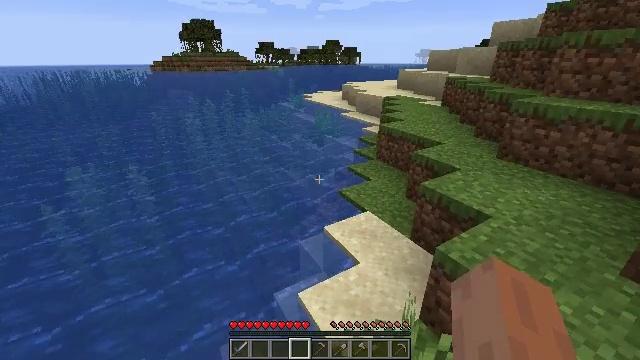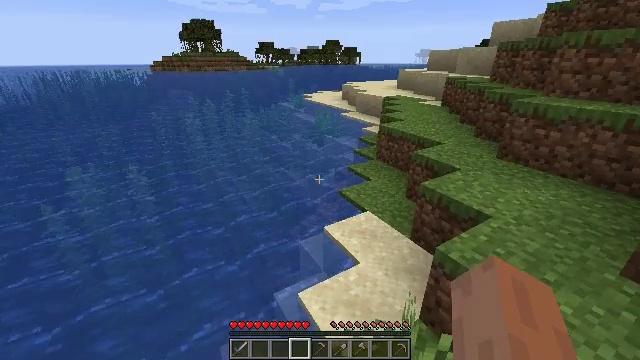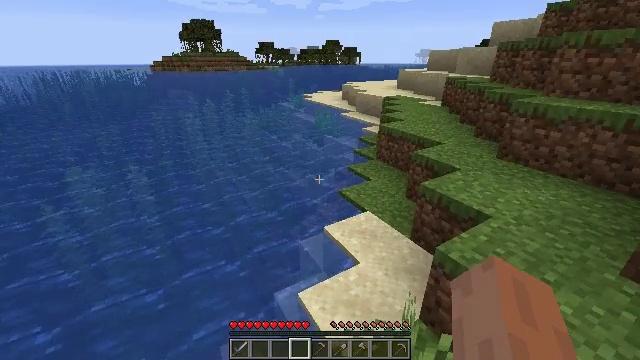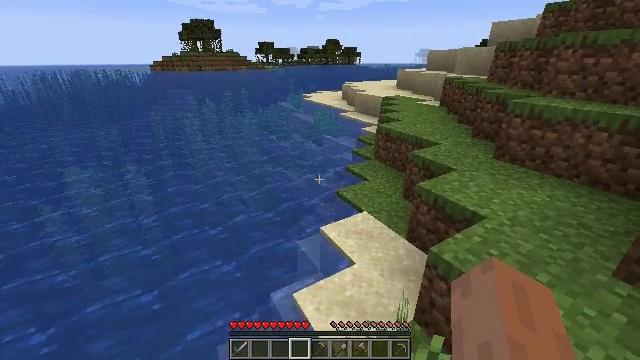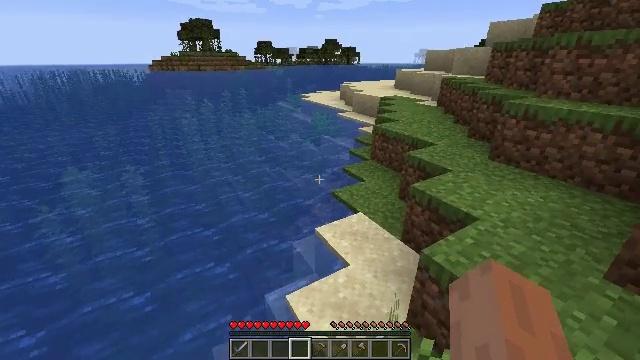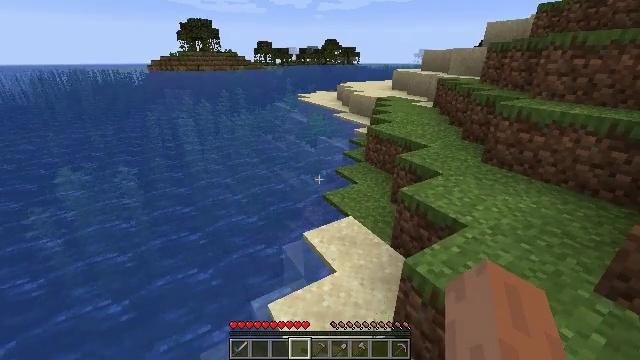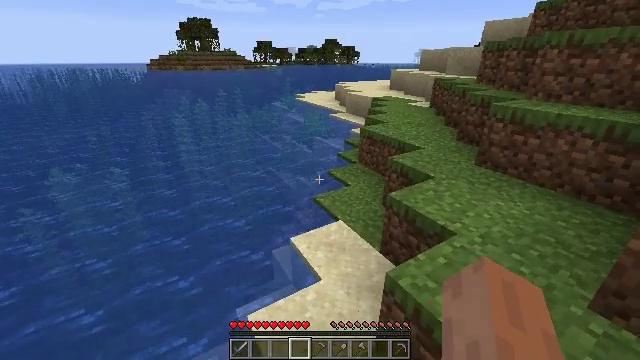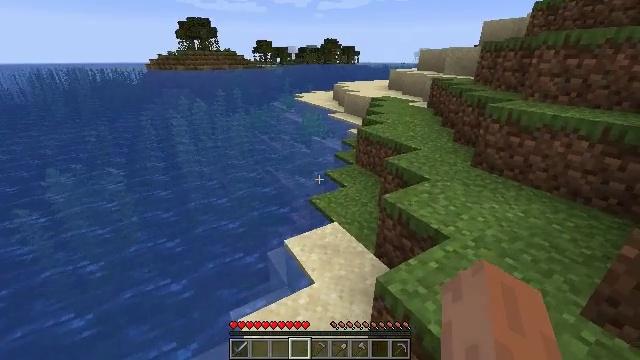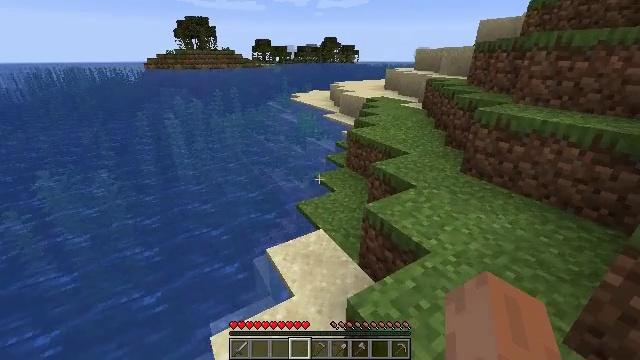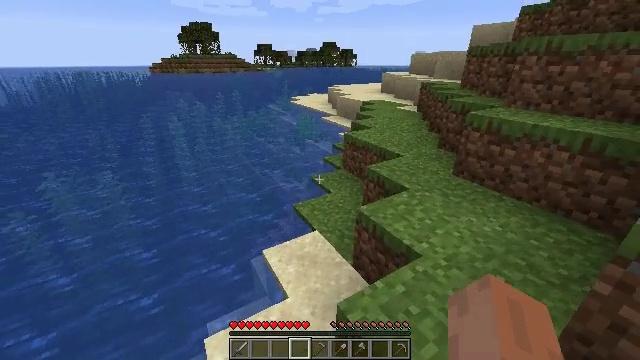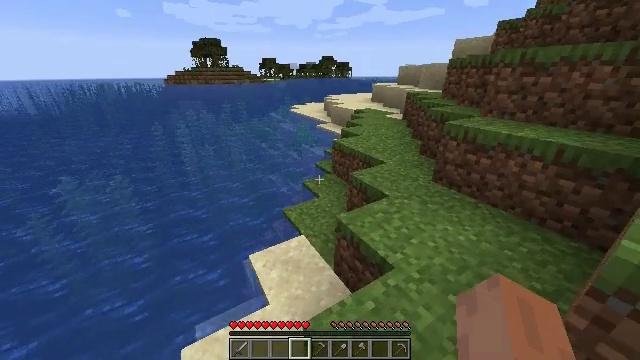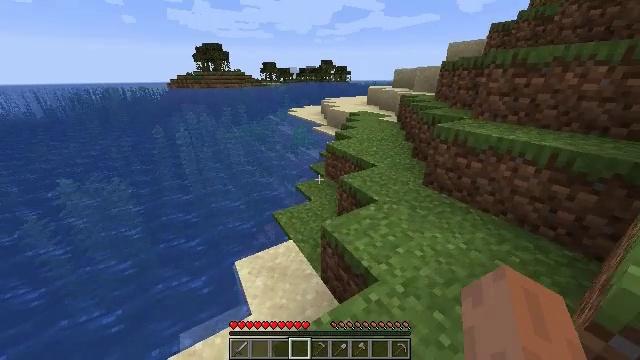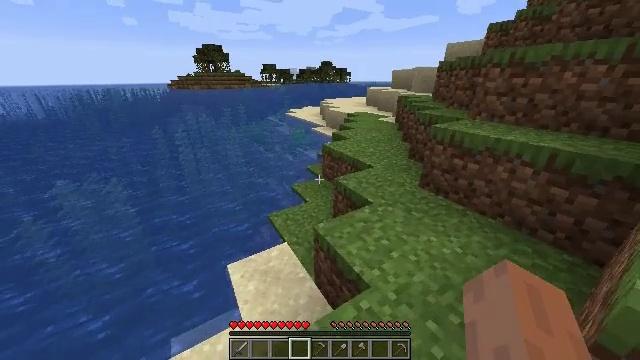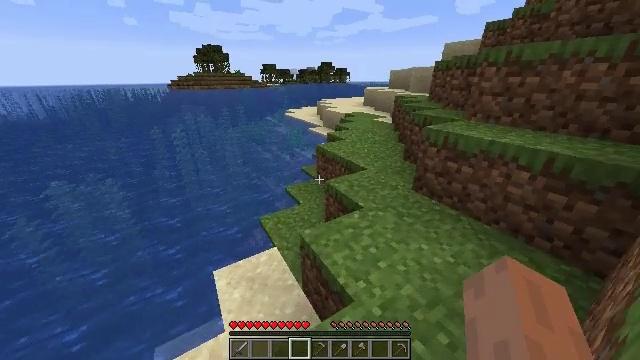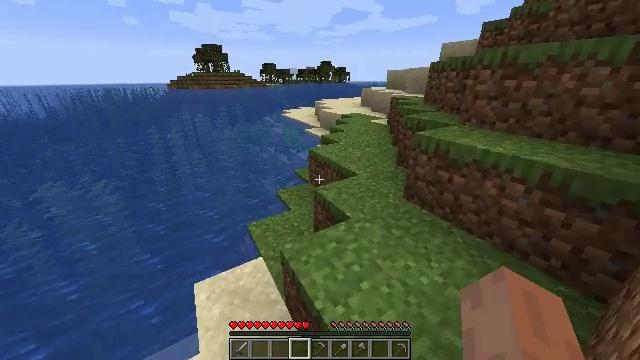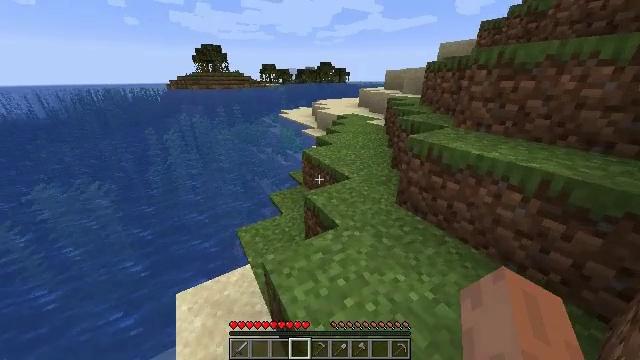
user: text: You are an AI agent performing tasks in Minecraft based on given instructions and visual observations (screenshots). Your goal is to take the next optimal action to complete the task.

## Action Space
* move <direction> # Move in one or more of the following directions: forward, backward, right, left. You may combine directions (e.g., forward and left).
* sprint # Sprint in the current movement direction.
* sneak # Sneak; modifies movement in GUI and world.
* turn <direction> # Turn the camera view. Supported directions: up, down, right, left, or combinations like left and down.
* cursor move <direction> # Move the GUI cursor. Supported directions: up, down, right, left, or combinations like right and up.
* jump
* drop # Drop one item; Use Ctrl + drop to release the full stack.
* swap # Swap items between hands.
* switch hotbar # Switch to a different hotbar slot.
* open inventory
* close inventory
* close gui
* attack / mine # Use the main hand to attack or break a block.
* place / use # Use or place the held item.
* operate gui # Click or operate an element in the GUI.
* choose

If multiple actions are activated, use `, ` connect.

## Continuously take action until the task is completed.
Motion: motion action
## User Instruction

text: Hunt a cod.
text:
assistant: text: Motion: no_op
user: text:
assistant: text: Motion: no_op
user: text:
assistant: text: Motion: move right
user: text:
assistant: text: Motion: move forward and move right
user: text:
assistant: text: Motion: move forward and move right
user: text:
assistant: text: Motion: move forward and move right
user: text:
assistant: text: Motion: move right
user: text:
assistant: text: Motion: move forward and move right
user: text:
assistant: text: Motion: move forward and move right
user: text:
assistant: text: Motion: move forward and move right
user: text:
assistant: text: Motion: move forward and move right
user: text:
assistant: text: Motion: move forward and move right
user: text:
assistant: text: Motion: move forward and move right
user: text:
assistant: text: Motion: move forward and move right
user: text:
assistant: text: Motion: move forward and move right
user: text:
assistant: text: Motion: move forward and move right
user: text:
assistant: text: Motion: move forward
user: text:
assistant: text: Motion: move forward
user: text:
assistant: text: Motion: move forward
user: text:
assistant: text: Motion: move forward
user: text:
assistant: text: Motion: move forward
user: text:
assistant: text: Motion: move forward
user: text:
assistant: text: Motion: move forward
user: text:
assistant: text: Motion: move forward
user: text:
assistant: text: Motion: move forward
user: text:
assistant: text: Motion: move forward
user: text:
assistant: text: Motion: move forward
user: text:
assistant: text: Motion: move forward
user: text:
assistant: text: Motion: move forward
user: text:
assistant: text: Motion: move forward